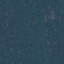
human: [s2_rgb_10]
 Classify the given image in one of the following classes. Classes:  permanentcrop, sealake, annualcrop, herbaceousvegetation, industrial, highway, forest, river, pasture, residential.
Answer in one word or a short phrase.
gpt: Forest